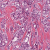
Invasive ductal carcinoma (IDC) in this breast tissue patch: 1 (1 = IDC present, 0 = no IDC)